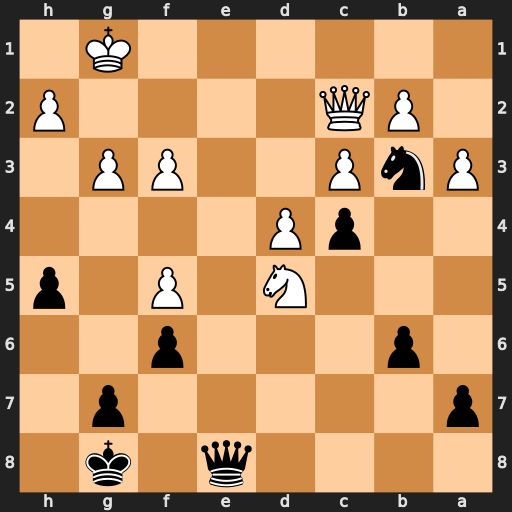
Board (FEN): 4q1k1/p5p1/1p3p2/3N1P1p/2pP4/PnP2PP1/1PQ4P/6K1
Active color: b
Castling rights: -
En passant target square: -
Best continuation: Qe1+ Kg2 Nd2 Qxd2 Qxd2+